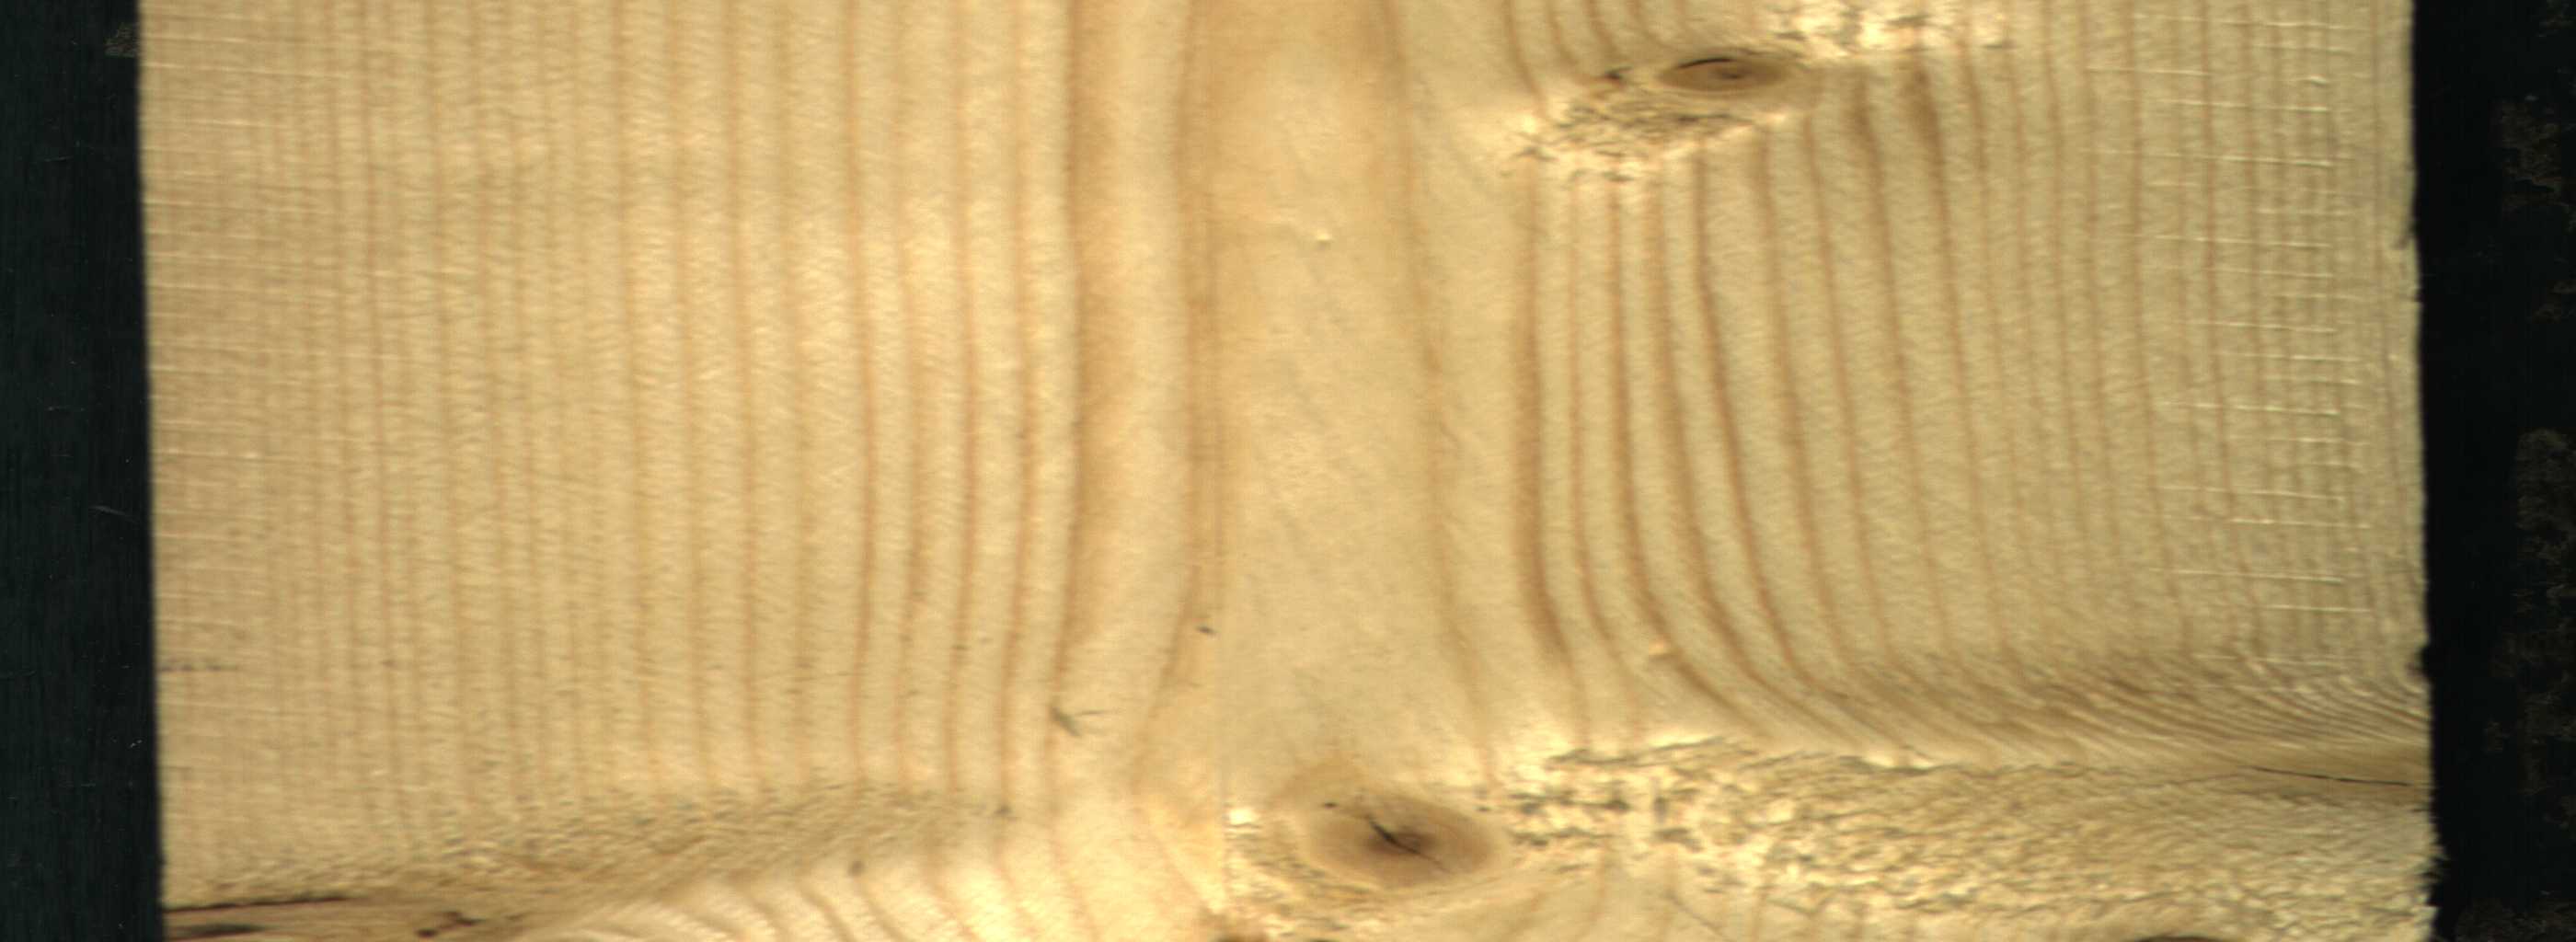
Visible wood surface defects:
knot_with_crack
Dead_Knot
Live_Knot
Live_Knot